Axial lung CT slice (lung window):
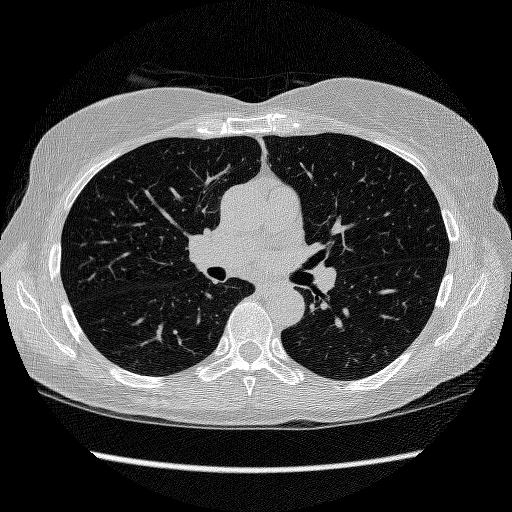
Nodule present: no